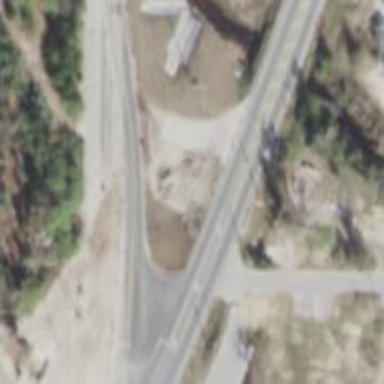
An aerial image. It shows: Secondary link road.